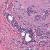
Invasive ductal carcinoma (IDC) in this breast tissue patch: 1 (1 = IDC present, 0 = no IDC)